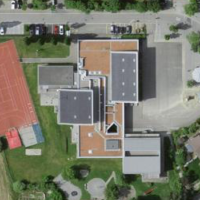
EUNIS habitat code: 54
Species observed at this site:
Tussilago farfara